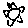
Label: sun